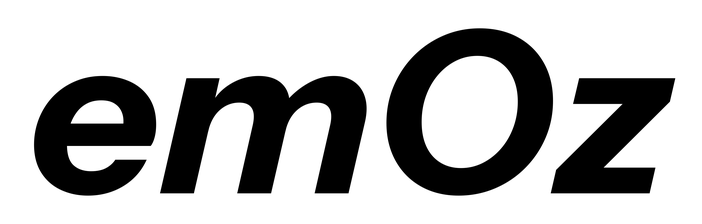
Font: InstrumentSans-Italic_Bold_Italic